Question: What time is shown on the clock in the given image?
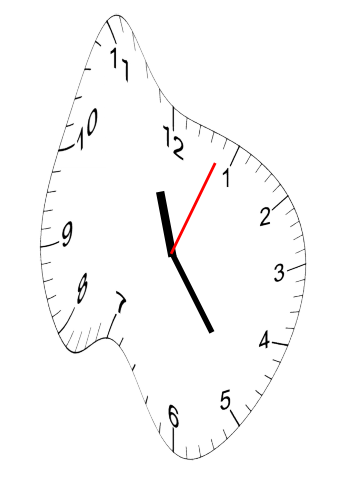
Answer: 11:24:04